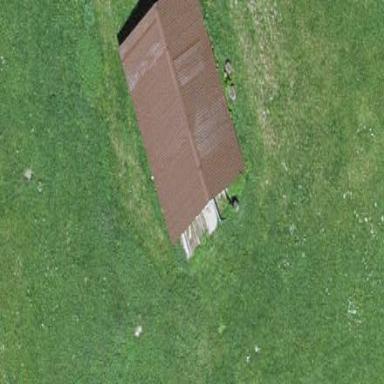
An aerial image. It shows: Farm auxiliary building.